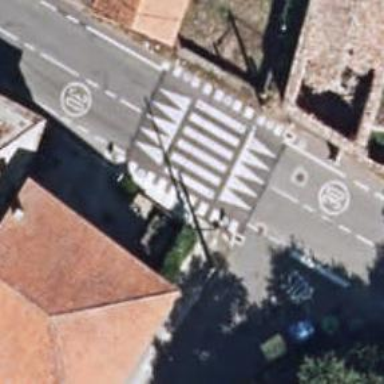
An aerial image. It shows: Traffic calming table.